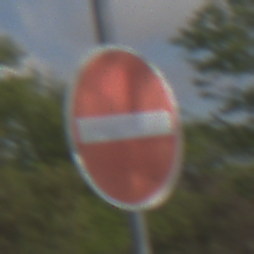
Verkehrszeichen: VerbotDerEinfahrt
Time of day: MorningAfternoon
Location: Outdoor (Nature)
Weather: PartlyCloudy
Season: NotSpecified
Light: Natural